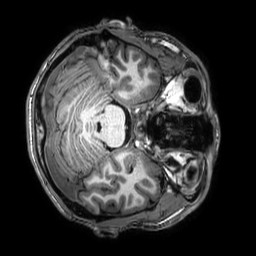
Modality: T1w
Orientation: axial
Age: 23
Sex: male
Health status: healthy
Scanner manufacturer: philips
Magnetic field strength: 3 T
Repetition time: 0.009 s
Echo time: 0.003996 s